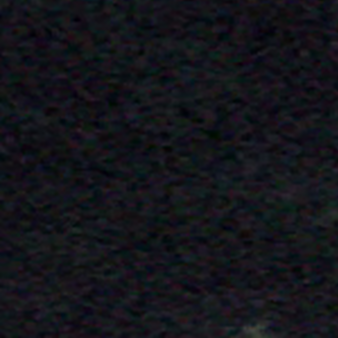
Label: other